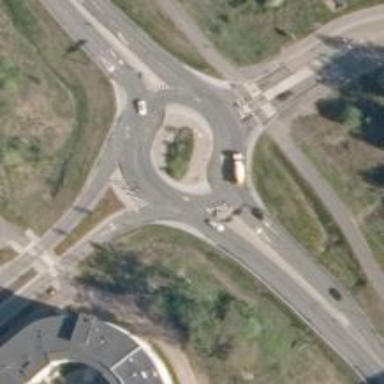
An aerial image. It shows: Secondary road with asphalt surface leading to roundabout junction.